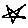
Label: star